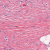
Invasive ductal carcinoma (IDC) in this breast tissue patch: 1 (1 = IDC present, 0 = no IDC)